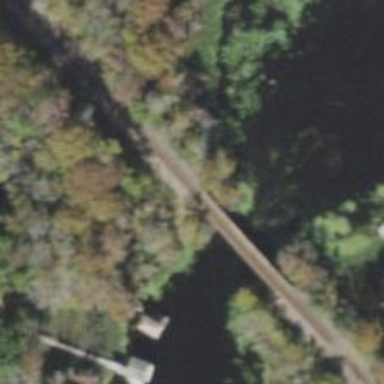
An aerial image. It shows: Railway bridge.